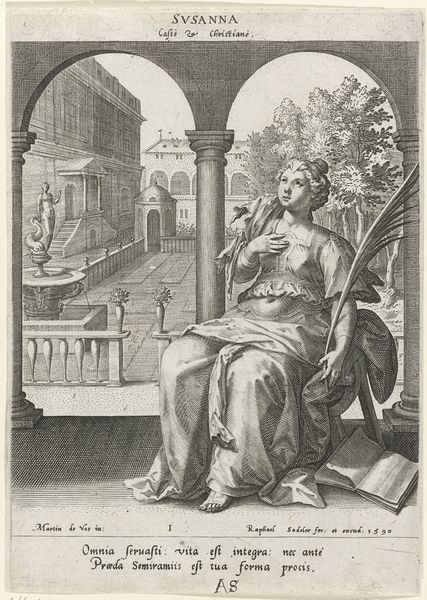
Titel: Susanna
Künstler: Raphaël (I) Sadeler
Standort: Amsterdam
Institution: Rijksmuseum
Schlagwörter: nackt, schatten, bäume, sitzen, stadt, frau, kleid, licht, stuhl, säule, gebäude, haus, architektur, bibel, innenraum, gewand, brunnen, statue, schrift, bogen, grafik, graphik, hof, platz, treppe, geländer, palme, nabel, bögen, barfuss, loggia, buch, fuss, balustrade, druck, radierung, stich, heilige, kupferstich, märtyrerin, susanna, palmenzweig, märtyrerpalme, as